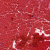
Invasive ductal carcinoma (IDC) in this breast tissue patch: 0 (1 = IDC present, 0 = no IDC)